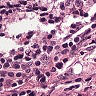
Metastatic tissue present: yes